Field crop: maize
Growth stage: 2
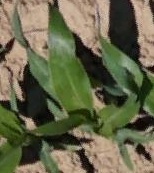
Species: maize